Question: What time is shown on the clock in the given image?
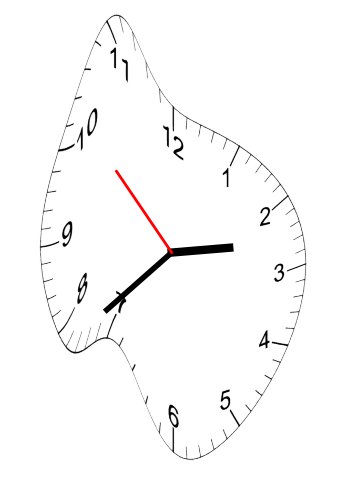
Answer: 02:37:52